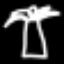
Label: palm tree